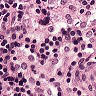
Metastatic tissue present: no